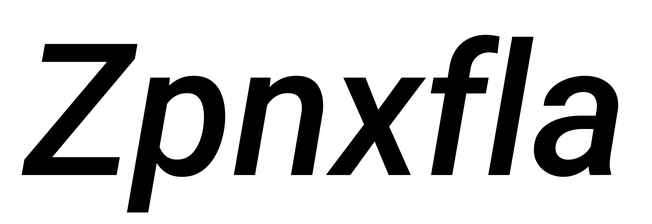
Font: Roboto-Italic_Medium_Italic